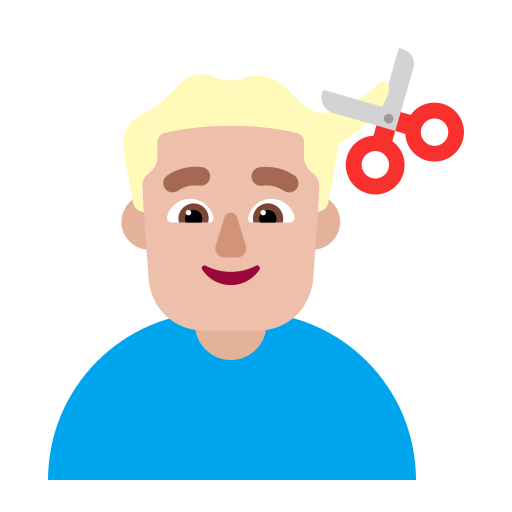
man getting haircut flat  light